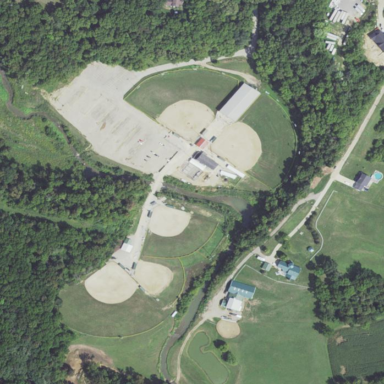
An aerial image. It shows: Sports centre dedicated to baseball and softball activities.